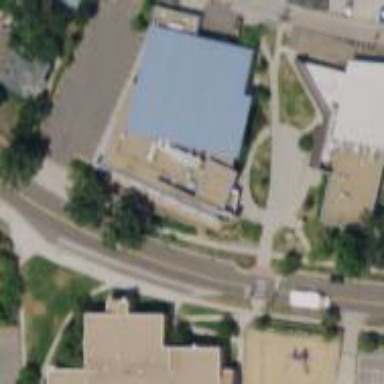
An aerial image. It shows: Civic building.